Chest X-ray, PA view. Patient: 42 years old, sex F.
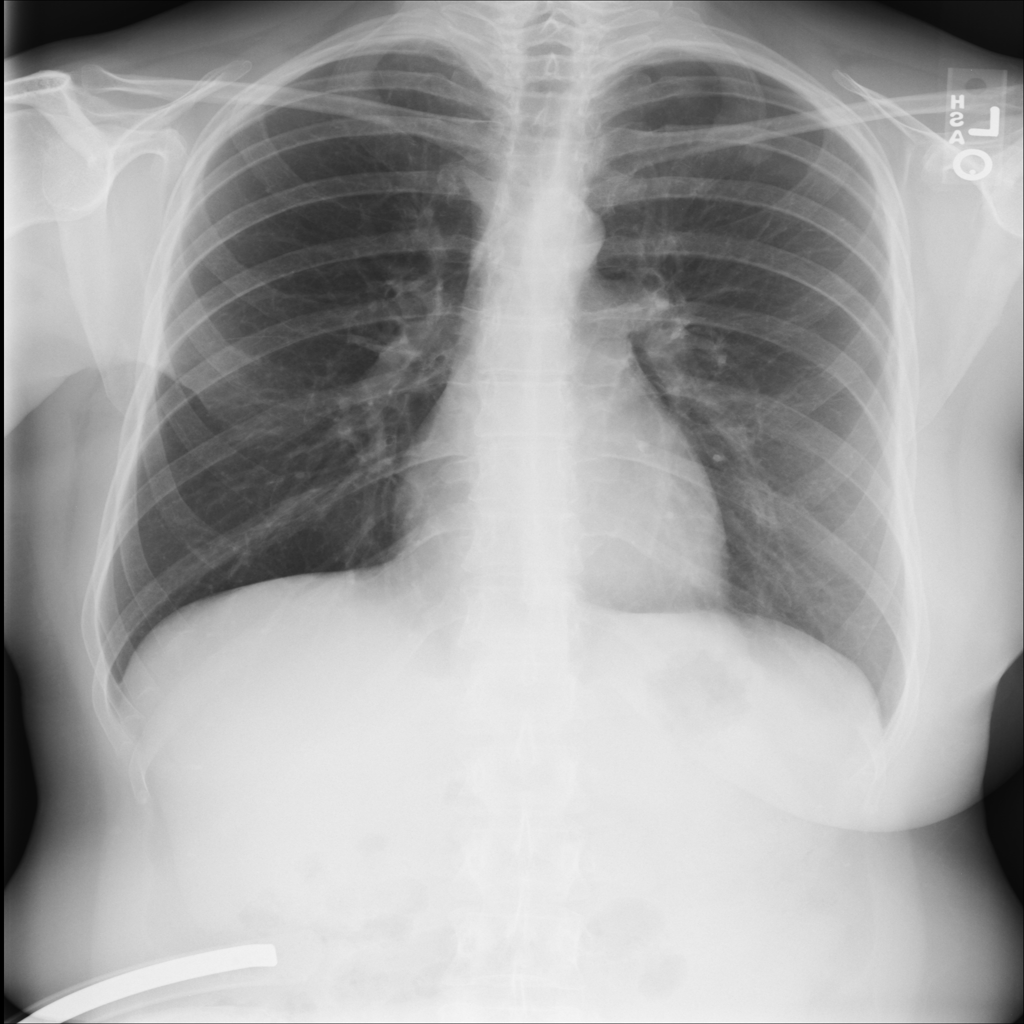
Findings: Nodule